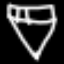
Label: diamond